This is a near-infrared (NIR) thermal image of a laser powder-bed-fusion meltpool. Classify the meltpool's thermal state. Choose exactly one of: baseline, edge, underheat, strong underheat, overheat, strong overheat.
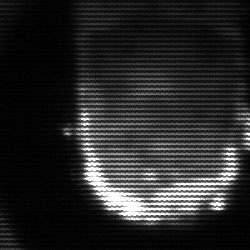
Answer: baseline